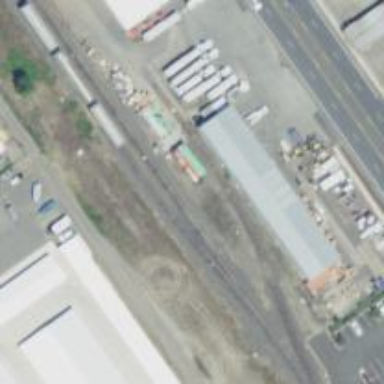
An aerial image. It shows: Railway siding with rails.